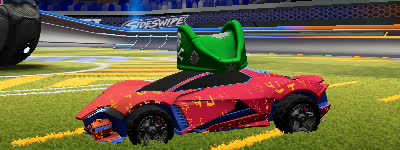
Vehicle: werewolf